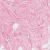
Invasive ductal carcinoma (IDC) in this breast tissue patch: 0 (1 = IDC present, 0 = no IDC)